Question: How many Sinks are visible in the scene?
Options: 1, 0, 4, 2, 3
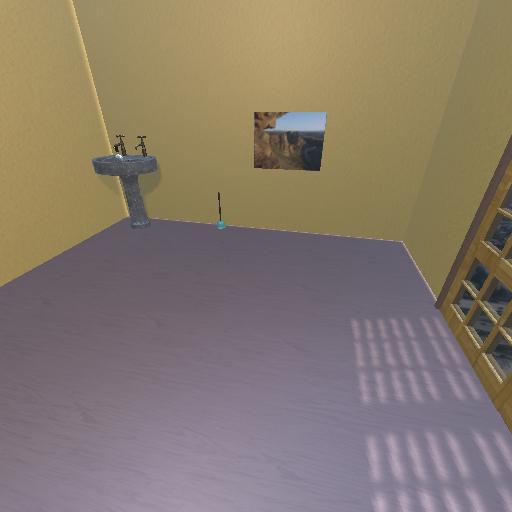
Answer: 1